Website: lowes
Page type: customer-info-address
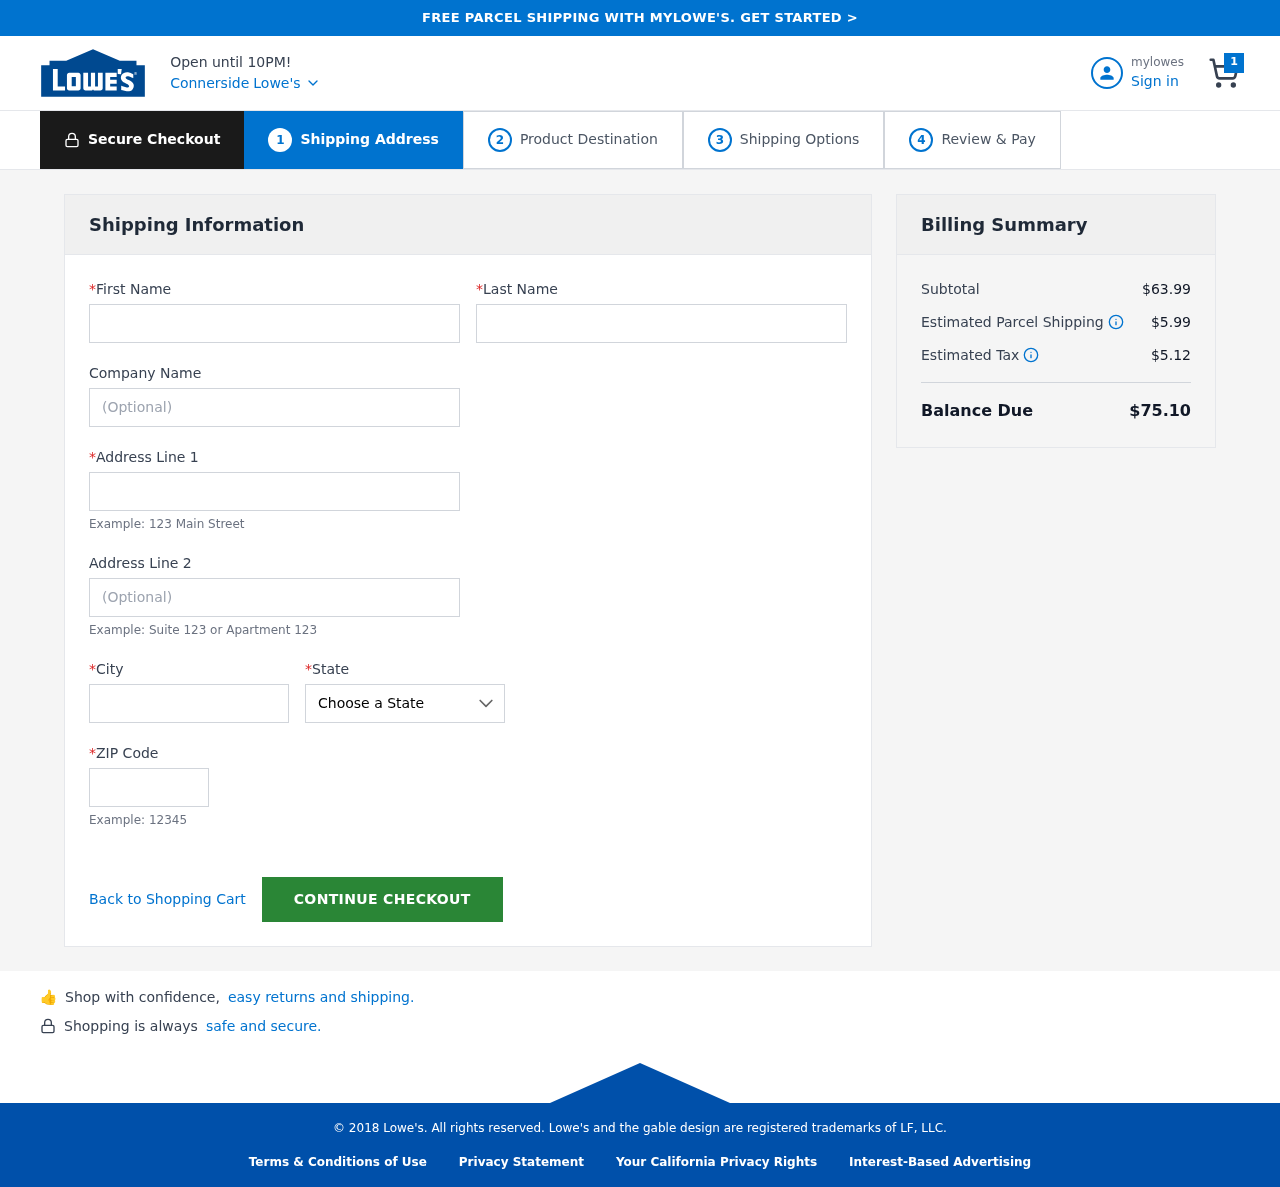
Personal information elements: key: PII_CITY
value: Connerside
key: PII_FIRSTNAME
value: Julia
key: PII_LASTNAME
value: Roberts
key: PII_POSTCODE
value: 56097
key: PII_STATE
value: Kentucky
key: PII_STREET
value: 4125 Richard Passage Apt. 371
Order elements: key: ORDER_NUM_ITEMS
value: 1
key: ORDER_SUBTOTAL
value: $63.99
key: ORDER_SHIPPING_COST
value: $5.99
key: ORDER_TAX
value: $5.12
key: ORDER_TOTAL
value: $75.10